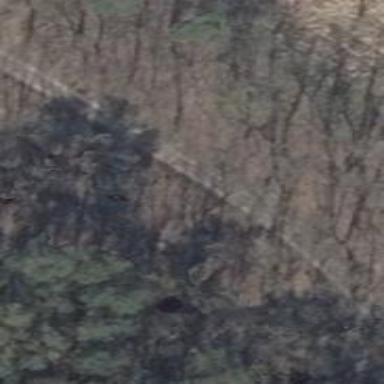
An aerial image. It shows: Sandy track with grade 4 tracktype.